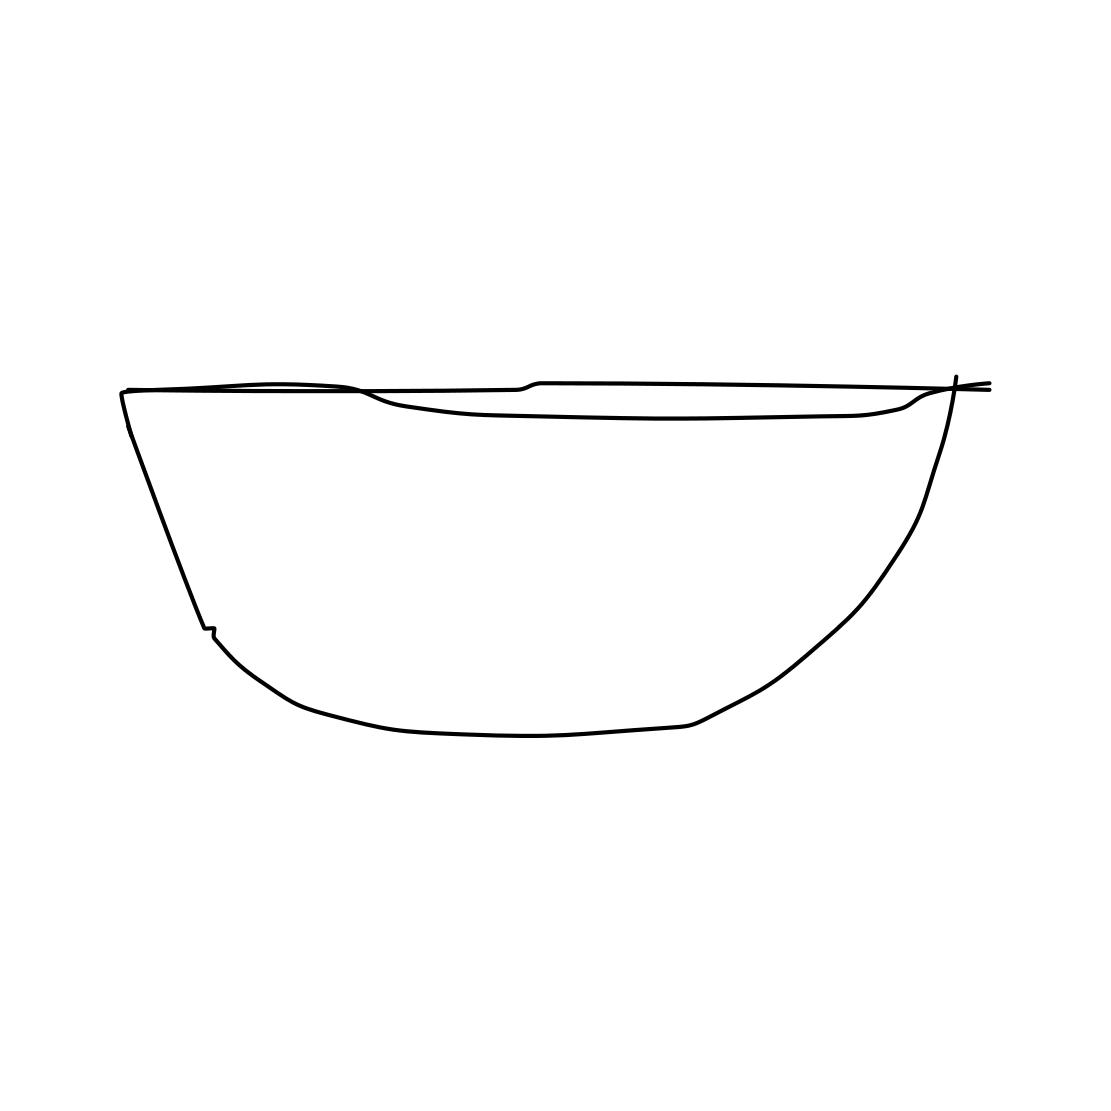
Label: bowl